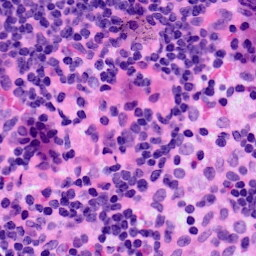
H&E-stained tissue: LymphNode